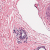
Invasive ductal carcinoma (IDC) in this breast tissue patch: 0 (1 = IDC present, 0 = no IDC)